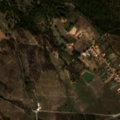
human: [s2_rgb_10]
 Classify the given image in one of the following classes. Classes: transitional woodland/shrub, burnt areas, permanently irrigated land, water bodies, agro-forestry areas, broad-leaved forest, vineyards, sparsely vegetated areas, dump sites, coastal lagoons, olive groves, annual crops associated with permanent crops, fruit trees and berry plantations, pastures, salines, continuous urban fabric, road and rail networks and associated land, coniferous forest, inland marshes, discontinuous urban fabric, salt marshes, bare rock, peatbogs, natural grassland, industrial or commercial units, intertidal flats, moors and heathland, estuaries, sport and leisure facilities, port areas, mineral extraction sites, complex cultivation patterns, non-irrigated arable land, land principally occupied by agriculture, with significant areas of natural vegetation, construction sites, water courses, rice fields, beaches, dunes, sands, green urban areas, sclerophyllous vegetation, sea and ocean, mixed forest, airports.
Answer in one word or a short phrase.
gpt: permanently irrigated land, olive groves, broad-leaved forest, coniferous forest, transitional woodland/shrub